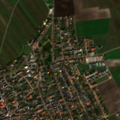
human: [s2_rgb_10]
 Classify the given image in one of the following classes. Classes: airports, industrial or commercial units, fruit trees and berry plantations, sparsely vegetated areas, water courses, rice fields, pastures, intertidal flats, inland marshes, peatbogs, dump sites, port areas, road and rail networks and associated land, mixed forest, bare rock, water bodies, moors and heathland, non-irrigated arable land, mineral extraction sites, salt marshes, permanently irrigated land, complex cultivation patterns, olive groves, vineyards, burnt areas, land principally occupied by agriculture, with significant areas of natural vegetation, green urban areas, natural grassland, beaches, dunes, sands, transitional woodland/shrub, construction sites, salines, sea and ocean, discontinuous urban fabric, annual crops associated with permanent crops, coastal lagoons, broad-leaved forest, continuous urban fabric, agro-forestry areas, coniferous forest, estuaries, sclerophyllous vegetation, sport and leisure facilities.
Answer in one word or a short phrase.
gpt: discontinuous urban fabric, non-irrigated arable land, vineyards, natural grassland